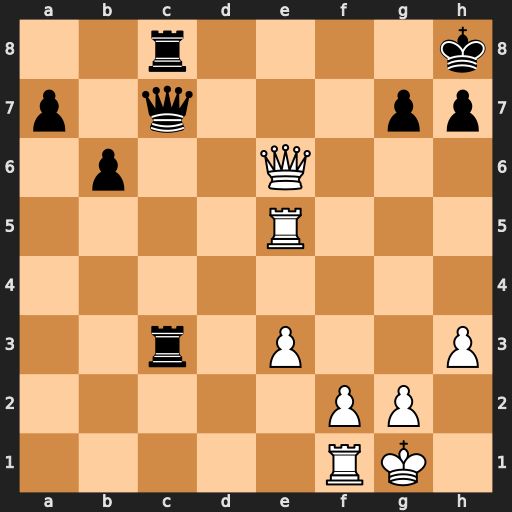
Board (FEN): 2r4k/p1q3pp/1p2Q3/4R3/8/2r1P2P/5PP1/5RK1
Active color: w
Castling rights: -
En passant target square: -
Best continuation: Qe8+ Rxe8 Rxe8#